Field crop: maize
Growth stage: 2
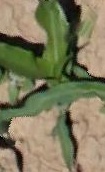
Species: maize